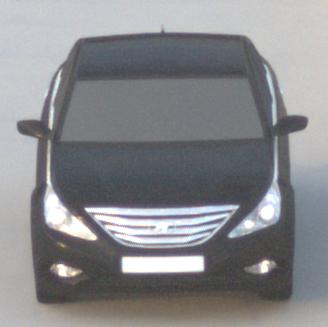
Make: Hyundai
Model: Sonata
Detailed model: Gen. 6 YF
Model produced from: 2009
Model produced until: 2016
Doors: 4
Color: black
Road condition: dry road
Daytime: sunrise or sunset
Contrast: low contrast